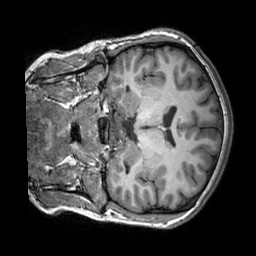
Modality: T1w
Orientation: coronal
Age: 20
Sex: female
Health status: healthy
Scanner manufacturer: siemens
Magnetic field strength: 3 T
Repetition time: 2.3 s
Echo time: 0.00303 s